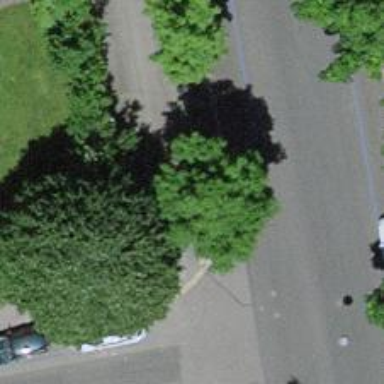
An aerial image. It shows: Avenue of trees.